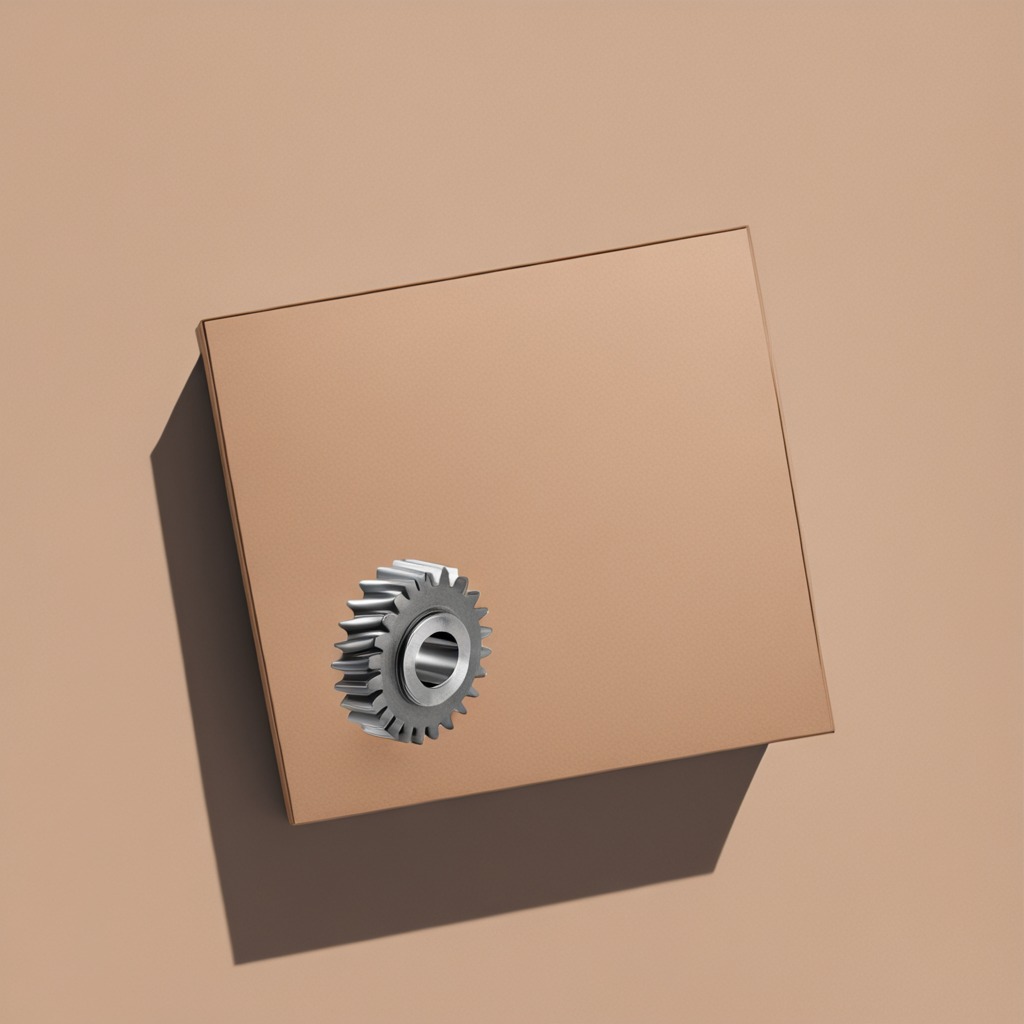
A steel gear with teeth is lying on the cardboard box surface in an outdoor workshop during daytime bright natural light soft shadows slightly creased but